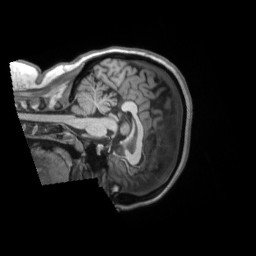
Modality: T1w
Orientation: sagittal
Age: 23
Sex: female
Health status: ill
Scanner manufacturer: siemens
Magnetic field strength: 3 T
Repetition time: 2.2 s
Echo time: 0.00157 s